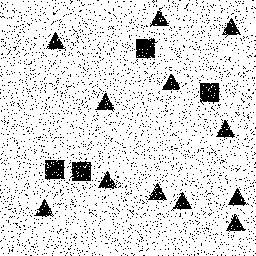
Squares: 4
Triangles: 12
Stars: 0
Total shapes: 16